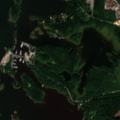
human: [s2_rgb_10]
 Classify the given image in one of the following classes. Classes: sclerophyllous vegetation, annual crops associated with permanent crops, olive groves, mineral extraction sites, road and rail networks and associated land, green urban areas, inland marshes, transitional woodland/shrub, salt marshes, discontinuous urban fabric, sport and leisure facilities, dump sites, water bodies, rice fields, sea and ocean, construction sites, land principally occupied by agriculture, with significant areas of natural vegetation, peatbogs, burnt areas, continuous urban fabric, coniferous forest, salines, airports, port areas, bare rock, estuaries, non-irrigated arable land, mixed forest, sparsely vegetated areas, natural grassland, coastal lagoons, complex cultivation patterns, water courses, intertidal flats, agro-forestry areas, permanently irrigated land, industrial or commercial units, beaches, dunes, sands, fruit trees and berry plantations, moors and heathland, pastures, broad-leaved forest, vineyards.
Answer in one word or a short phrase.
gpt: port areas, broad-leaved forest, coniferous forest, mixed forest, transitional woodland/shrub, sea and ocean